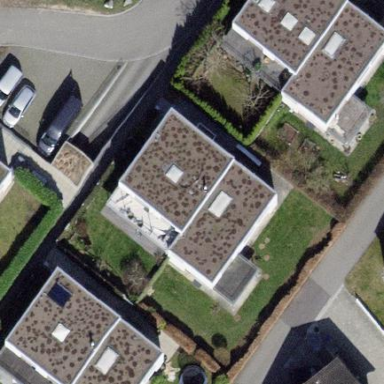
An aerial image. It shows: Simple and straightforward house.